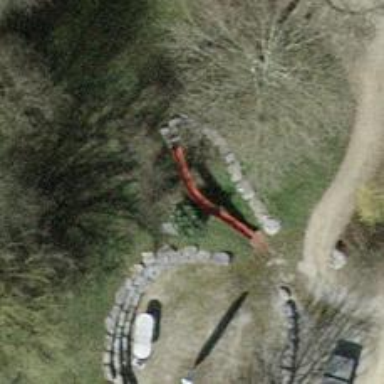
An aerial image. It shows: Playground with slide.